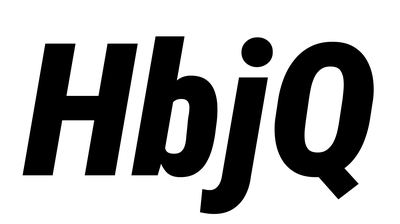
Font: Roboto-Italic_Condensed_Black_Italic